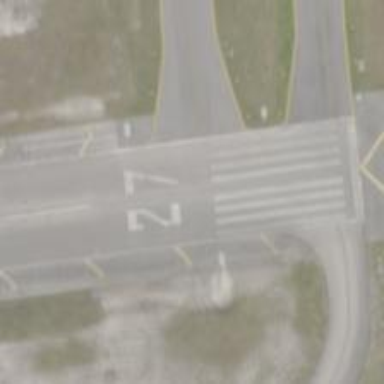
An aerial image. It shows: Asphalt runway at the airport.